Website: macys
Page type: billing-address
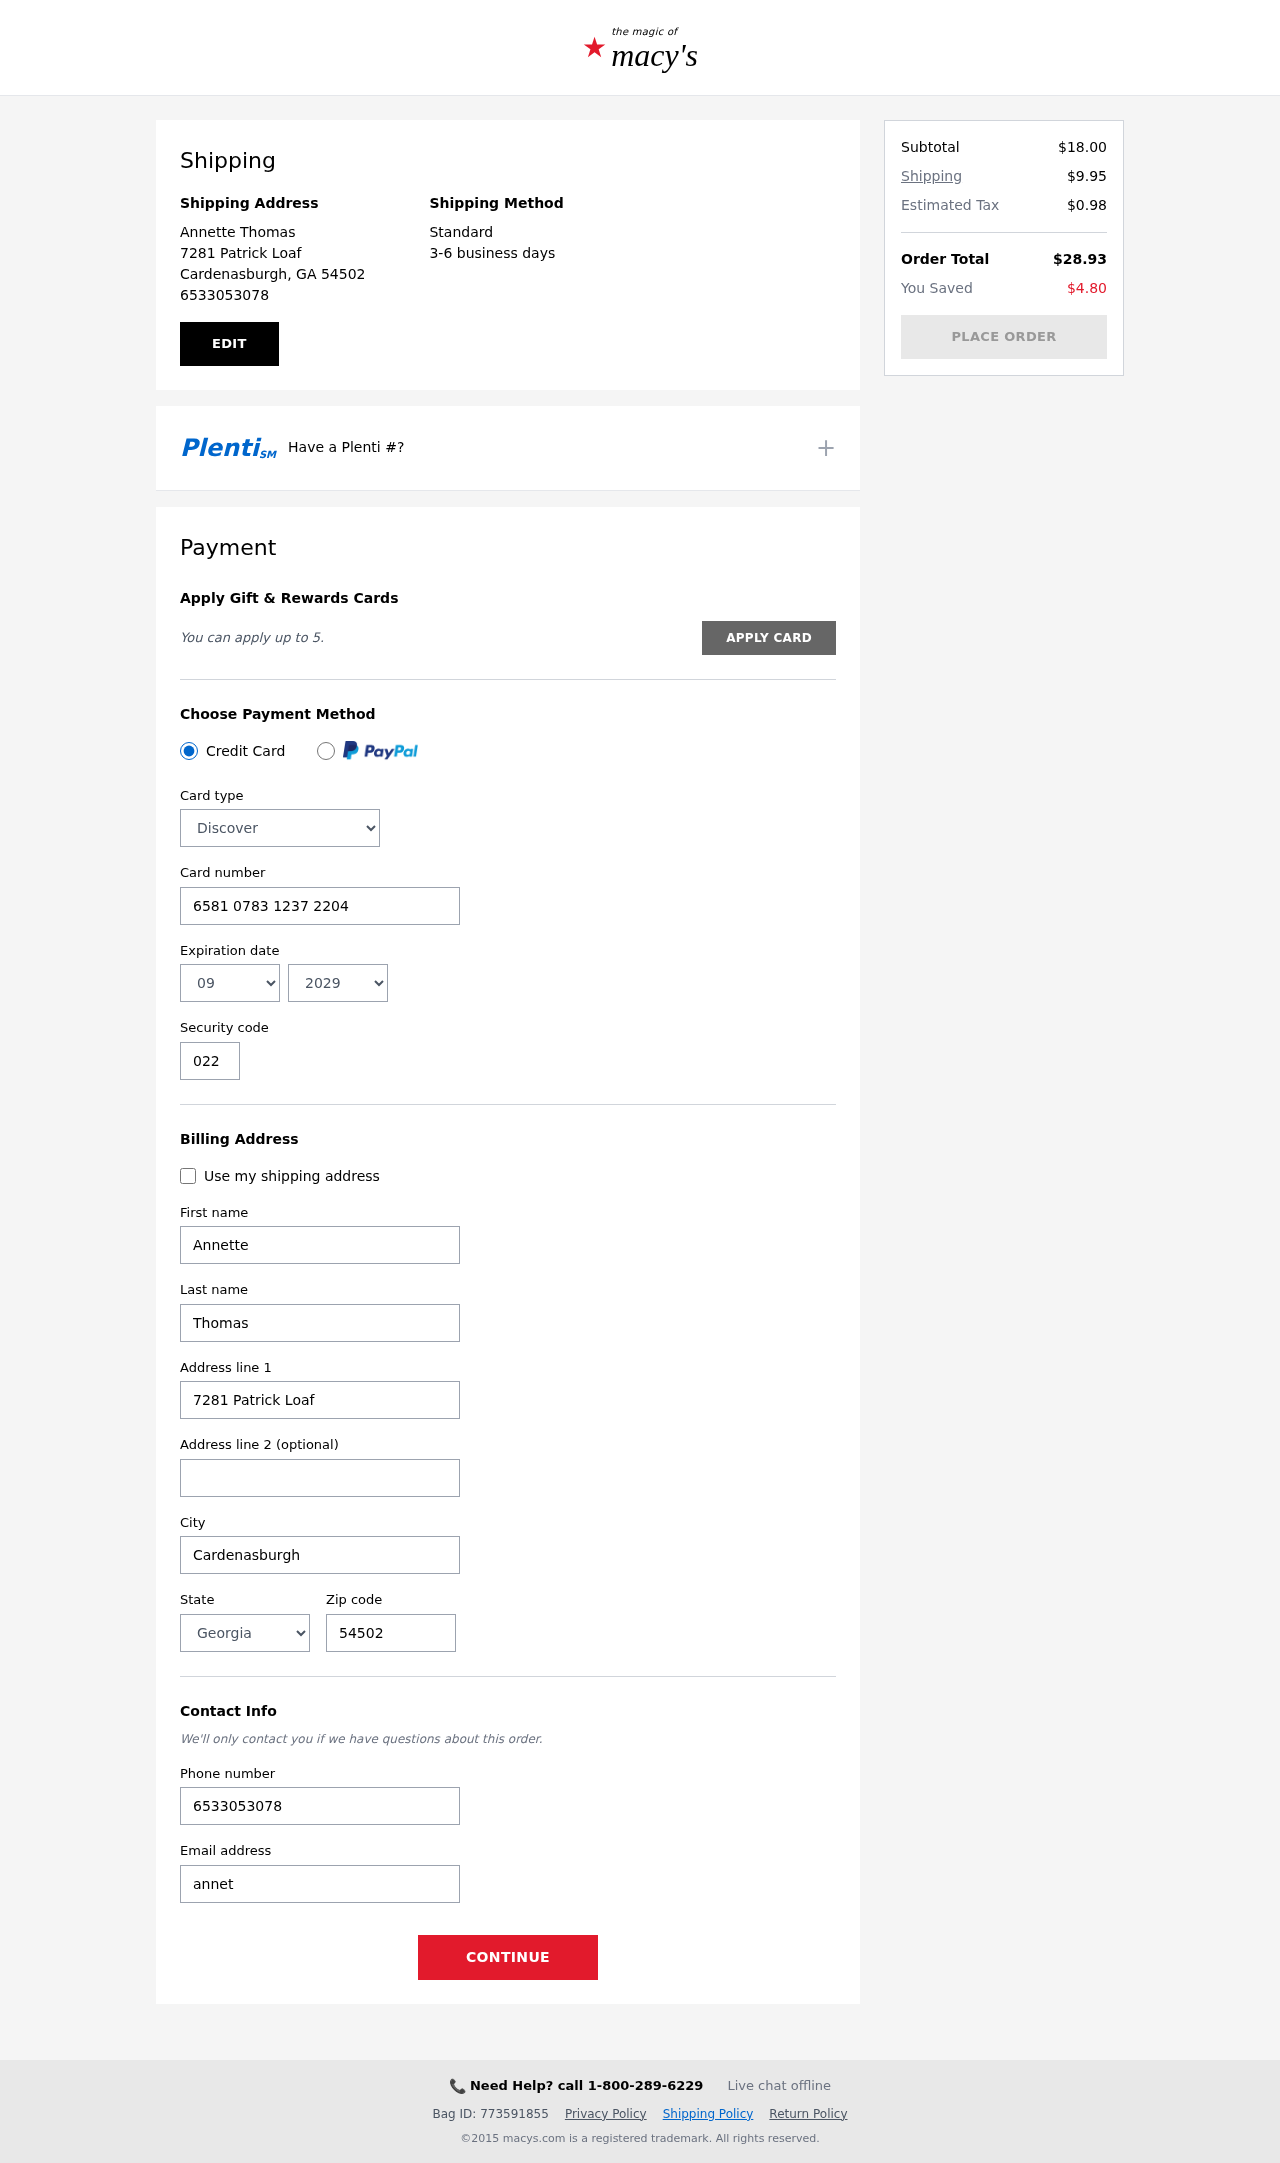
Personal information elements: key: PII_CARD_CVV
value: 022
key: PII_CARD_EXPIRY_MONTH
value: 09
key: PII_CARD_EXPIRY_YEAR
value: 29
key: PII_CARD_NUMBER
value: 6581 0783 1237 2204
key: PII_CARD_TYPE
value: Discover
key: PII_CITY
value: Cardenasburgh
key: PII_CITY_STATE_ZIP
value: Cardenasburgh, GA 54502
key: PII_EMAIL
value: annette_thomas@gmail.com
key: PII_FIRSTNAME
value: Annette
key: PII_FULLNAME
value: Annette Thomas
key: PII_LASTNAME
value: Thomas
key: PII_PHONE
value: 6533053078
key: PII_POSTCODE
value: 54502
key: PII_STATE
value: Georgia
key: PII_STREET
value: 7281 Patrick Loaf
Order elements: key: ORDER_SUBTOTAL
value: $18.00
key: ORDER_SHIPPING_COST
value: $9.95
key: ORDER_TAX
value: $0.98
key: ORDER_TOTAL
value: $28.93
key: ORDER_SAVINGS
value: $4.80